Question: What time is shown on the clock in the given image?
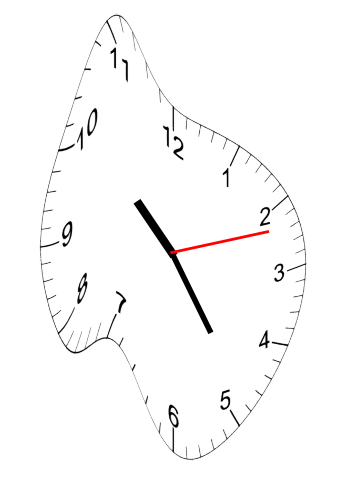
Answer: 10:24:12